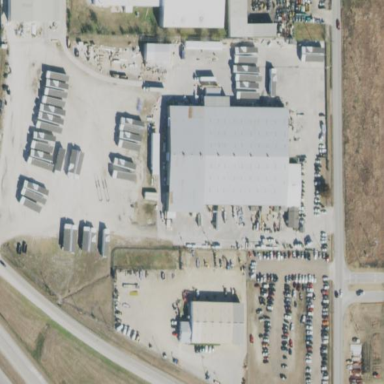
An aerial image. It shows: Industrial building.